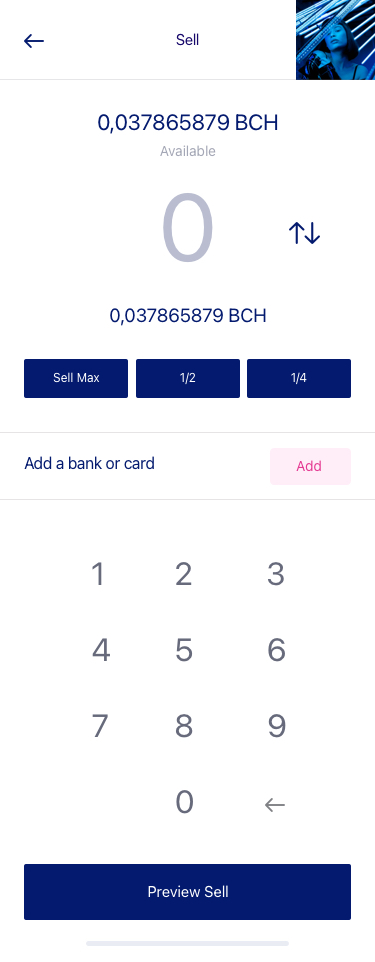
Text in this UI design:
0
0,037865879 BCH
Available
0,037865879 BCH
Add a bank or card
Sell Max
1/2
1/4
Add
1
2
3
4
5
6
7
8
0
9